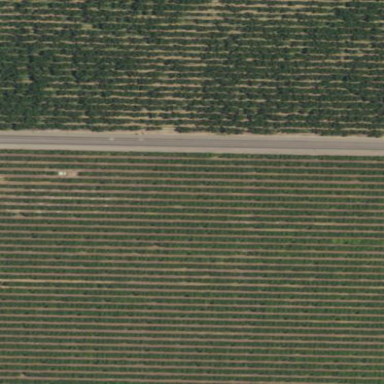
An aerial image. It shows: Orchard filled with plum trees.